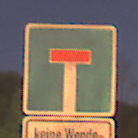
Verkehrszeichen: Sackgasse
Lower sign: HinweisGeaenderteVorfahrtVerkehrsfuehrungVerkehrsregelung3
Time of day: Night
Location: Outdoor (Suburban)
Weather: PartlyCloudy
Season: NotSpecified
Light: Artificial